Question: Can anyone tell my why I am getting this error? I have tried adding constraints but it causing tons of other errors and I cant figure it out. It all looks ok to me :
This is the error i get
'''
Error 1 Error 3003: Problem in mapping fragments starting at line 265:Given the cardinality of Association End Member Contact, it should be mapped to key columns of the table tbl_Contact_Relationship. Either fix the mapping or change the multiplicity of this end.
'''

Thanks in advance.
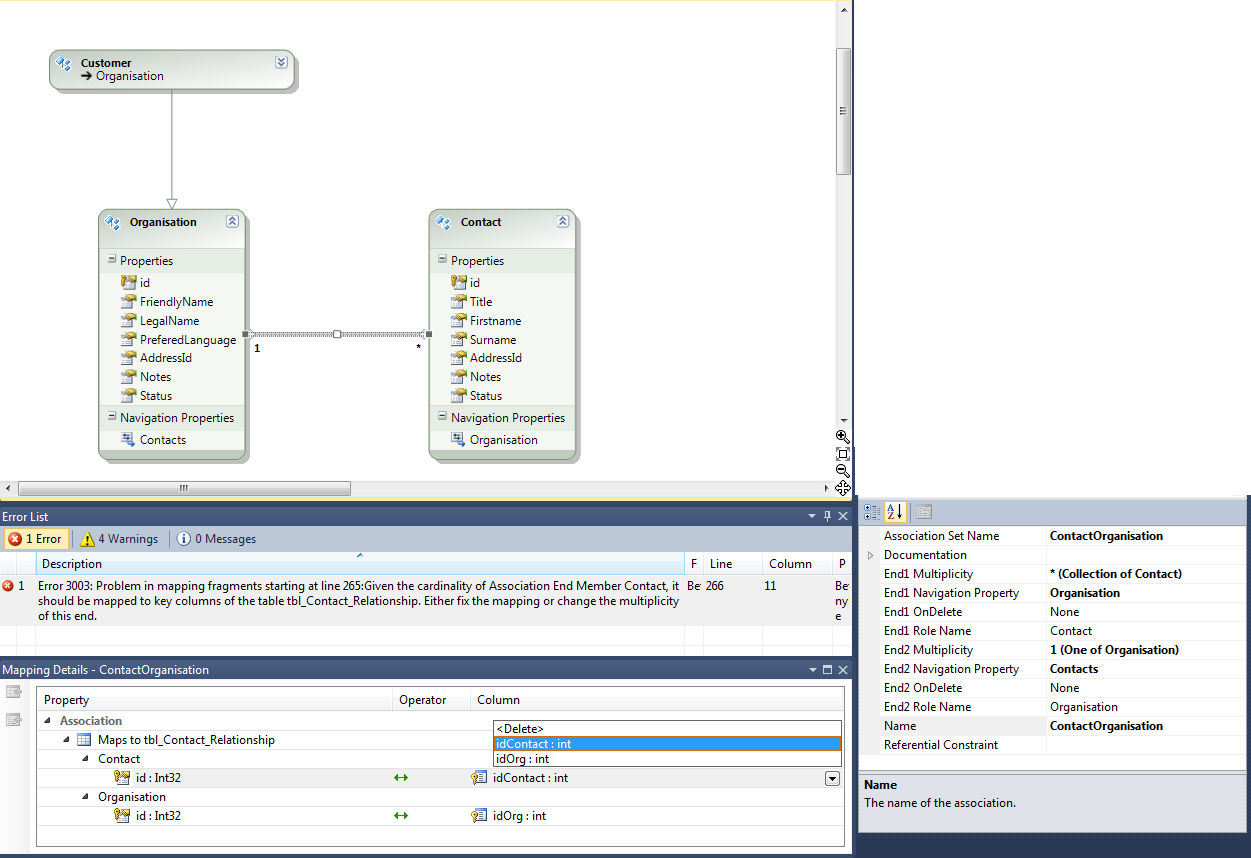
Answer: The issue here is that you're thinking "1 to Many" but in reality it's "0 or 1 to Many".
You can either modify this in the .edmx diagram designer or if you setup the foreign key in your database correctly (make sure you save the table after you exit the dialog window) and 'Update Model from Database' you'll get the mapping corrected automagically.